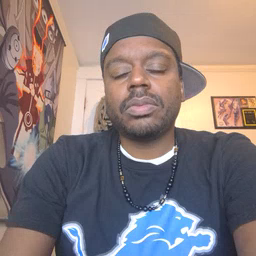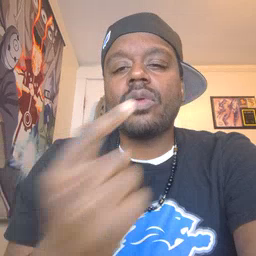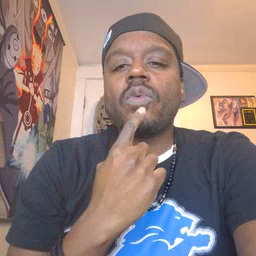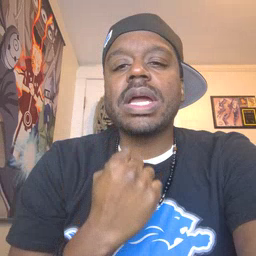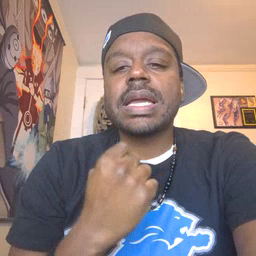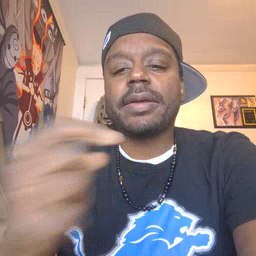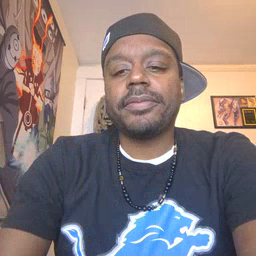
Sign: red